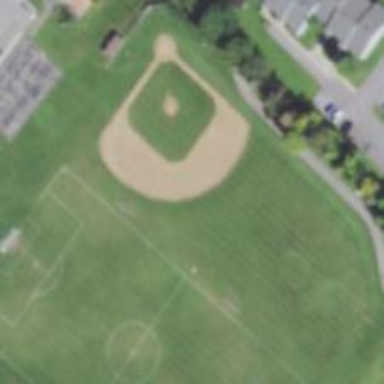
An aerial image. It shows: Baseball pitch for leisure land activities.